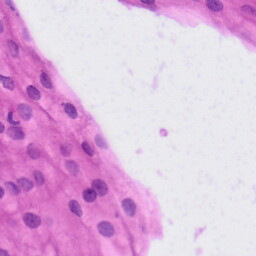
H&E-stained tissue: Tonsil